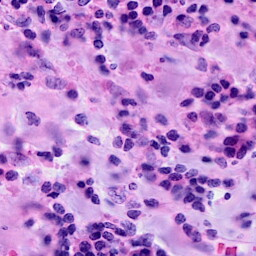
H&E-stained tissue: Breast